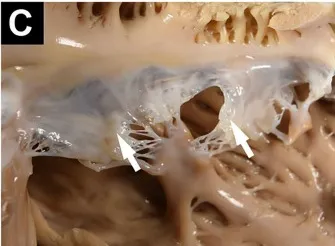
(C) Right ventricular free wall and tricuspid valve with small nodular thickenings at the free margin (arrows).
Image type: pathology (immunostaining)